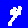
Digit: 4